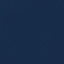
Land use / land cover: SeaLake